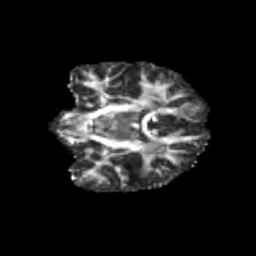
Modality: FA
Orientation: coronal
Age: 9
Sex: male
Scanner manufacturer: siemens
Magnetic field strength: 3 T
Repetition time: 3.8 s
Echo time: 0.07 s